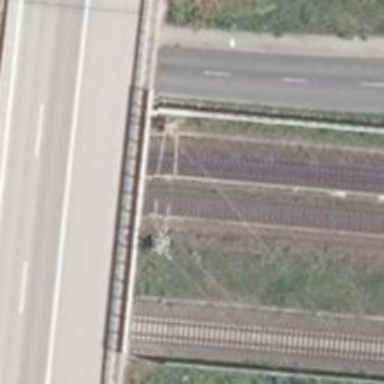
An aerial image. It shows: Milestone along the railway with catenary mast.